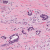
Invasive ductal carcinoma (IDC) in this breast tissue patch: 0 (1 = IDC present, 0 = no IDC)